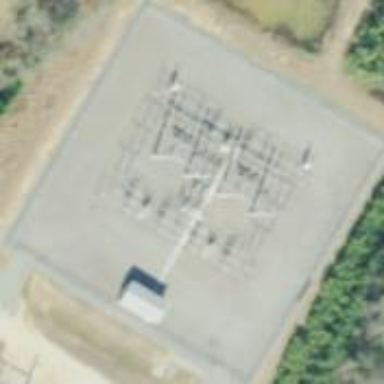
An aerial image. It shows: Substation for switching with surrounding fence.